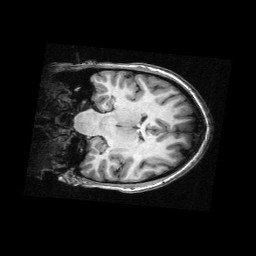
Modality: T1w
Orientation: coronal
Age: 13
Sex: female
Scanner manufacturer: siemens
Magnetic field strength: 3 T
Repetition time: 2.3 s
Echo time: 0.00336 s